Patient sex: F
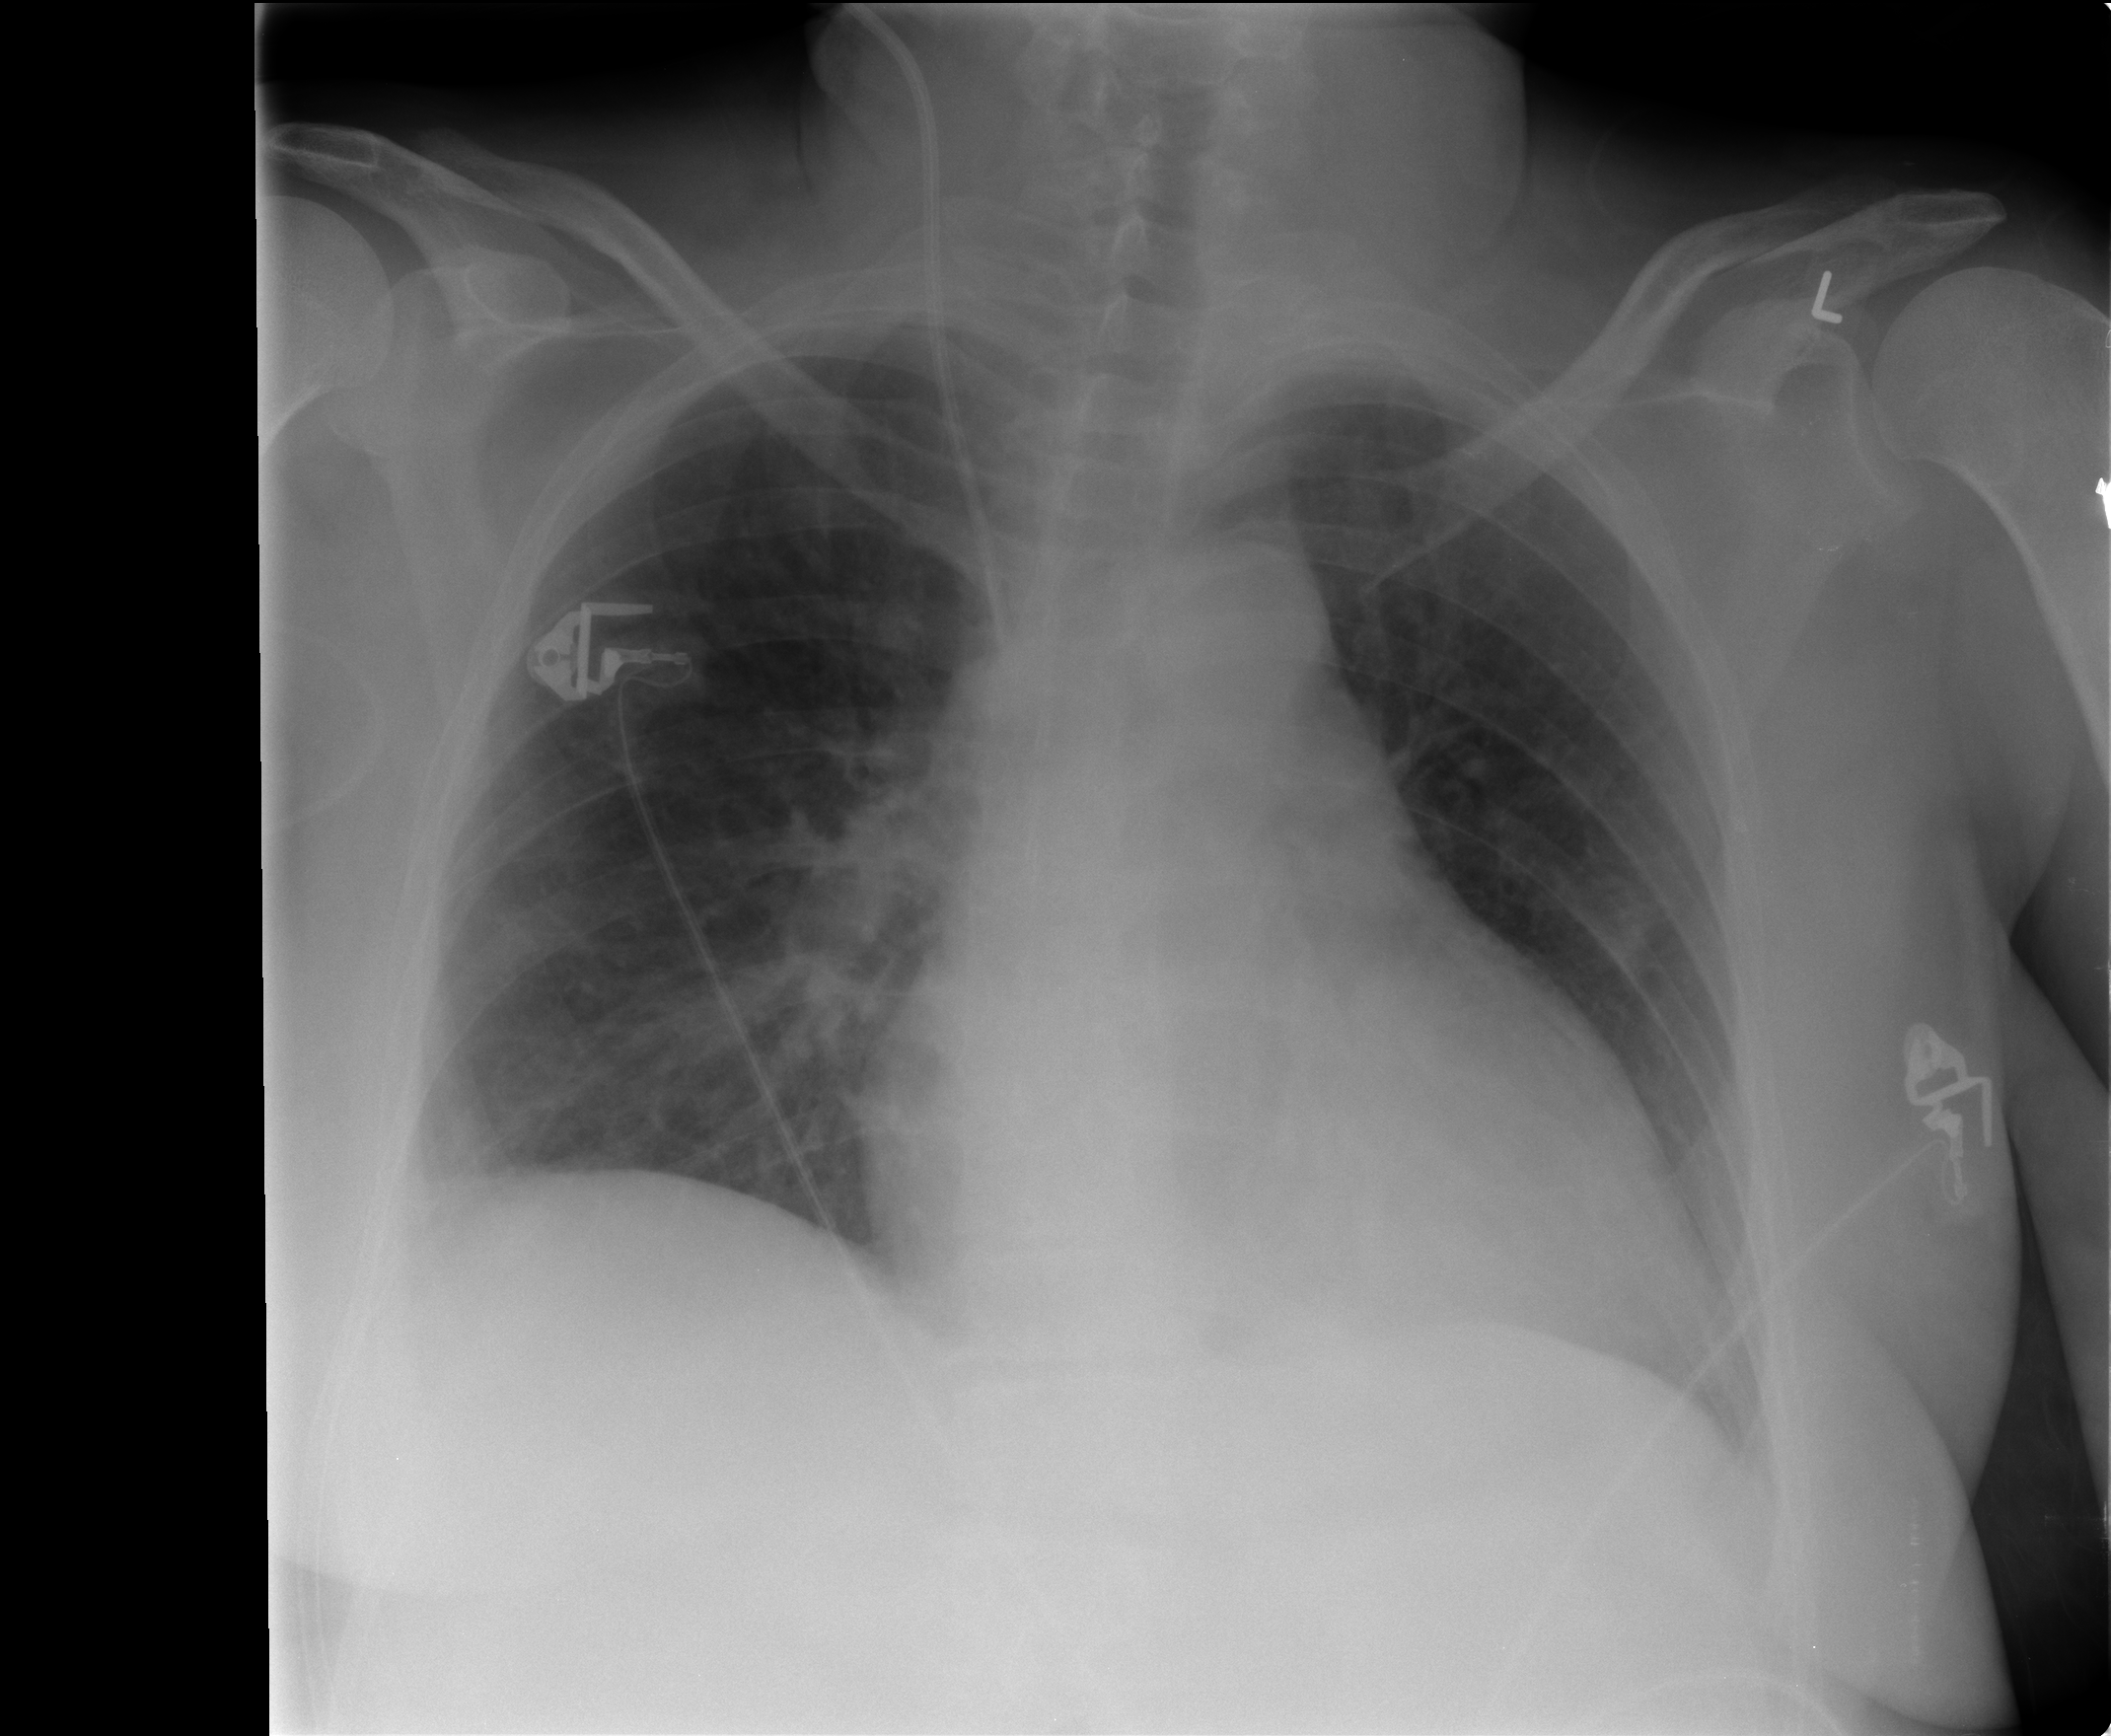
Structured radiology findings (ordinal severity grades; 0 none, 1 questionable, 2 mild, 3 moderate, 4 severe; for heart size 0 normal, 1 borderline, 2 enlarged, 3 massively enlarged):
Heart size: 2
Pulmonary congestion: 1
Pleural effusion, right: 1
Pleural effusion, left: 0
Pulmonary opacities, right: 1
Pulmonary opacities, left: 0
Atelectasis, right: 2
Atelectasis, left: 2